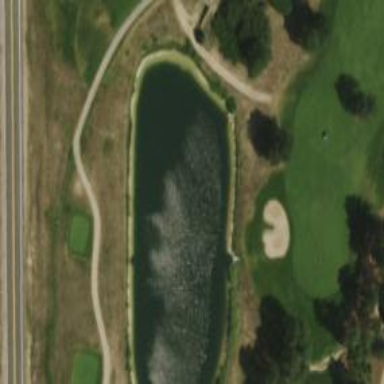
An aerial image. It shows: Water hazard on golf course. The hazard is natural water feature.